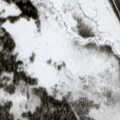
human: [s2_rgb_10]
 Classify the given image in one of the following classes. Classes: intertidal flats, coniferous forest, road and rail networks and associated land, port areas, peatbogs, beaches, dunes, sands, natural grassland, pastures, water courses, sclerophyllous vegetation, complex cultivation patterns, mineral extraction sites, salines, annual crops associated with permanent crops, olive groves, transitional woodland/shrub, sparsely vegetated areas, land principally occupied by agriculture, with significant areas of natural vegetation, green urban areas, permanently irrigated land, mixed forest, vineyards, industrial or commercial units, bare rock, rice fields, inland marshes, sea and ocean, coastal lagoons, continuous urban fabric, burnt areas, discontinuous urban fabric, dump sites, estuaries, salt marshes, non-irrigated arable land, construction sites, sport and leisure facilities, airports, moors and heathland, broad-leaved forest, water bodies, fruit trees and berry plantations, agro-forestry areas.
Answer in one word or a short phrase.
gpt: coniferous forest, peatbogs